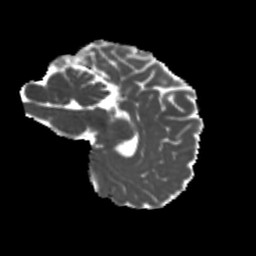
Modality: MD
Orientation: sagittal
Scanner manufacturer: siemens
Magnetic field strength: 3 T
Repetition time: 4 s
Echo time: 0.0594 s